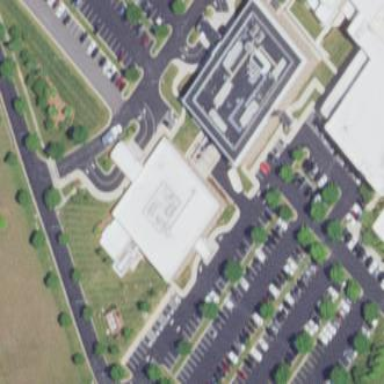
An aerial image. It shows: Building.